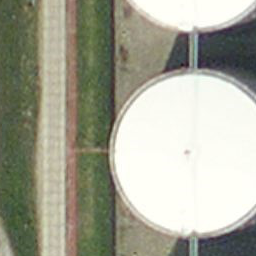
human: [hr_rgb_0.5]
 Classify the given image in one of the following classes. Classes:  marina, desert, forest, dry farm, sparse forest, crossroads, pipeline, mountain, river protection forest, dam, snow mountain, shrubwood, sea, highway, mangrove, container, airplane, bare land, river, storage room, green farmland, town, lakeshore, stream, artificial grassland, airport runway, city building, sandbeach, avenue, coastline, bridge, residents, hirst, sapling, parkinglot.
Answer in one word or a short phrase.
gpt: storage room